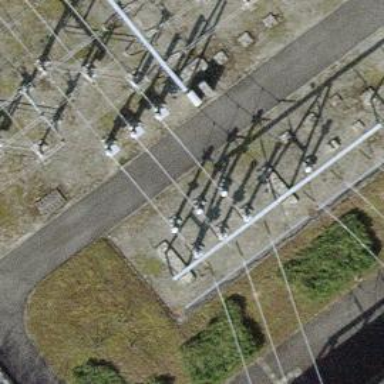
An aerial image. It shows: Power line is depicted.